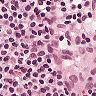
Metastatic tissue present: no